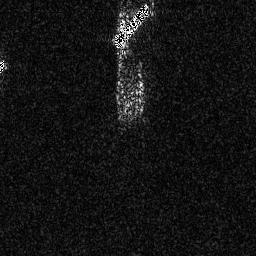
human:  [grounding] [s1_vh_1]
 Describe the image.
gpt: In the satellite image, there is  <ref>1 large ship </ref> <box>[[43, 0, 59, 18, 0]]</box> located at top.